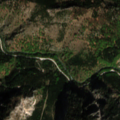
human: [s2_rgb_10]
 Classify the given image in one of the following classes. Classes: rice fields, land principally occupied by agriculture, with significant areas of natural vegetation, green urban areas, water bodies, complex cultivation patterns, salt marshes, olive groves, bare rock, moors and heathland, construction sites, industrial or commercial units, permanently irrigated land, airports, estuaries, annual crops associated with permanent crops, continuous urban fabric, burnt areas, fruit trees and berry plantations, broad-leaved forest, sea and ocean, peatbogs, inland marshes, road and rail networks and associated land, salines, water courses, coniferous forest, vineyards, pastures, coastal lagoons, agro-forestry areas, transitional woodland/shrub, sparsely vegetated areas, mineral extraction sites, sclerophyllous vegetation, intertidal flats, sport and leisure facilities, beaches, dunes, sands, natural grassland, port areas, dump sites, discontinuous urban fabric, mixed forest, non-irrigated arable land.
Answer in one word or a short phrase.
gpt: broad-leaved forest, coniferous forest, mixed forest, bare rock